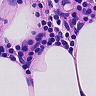
Metastatic tissue present: no